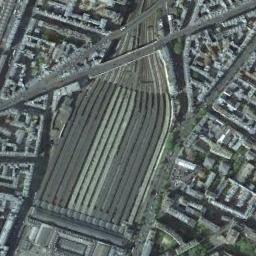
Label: railway_station